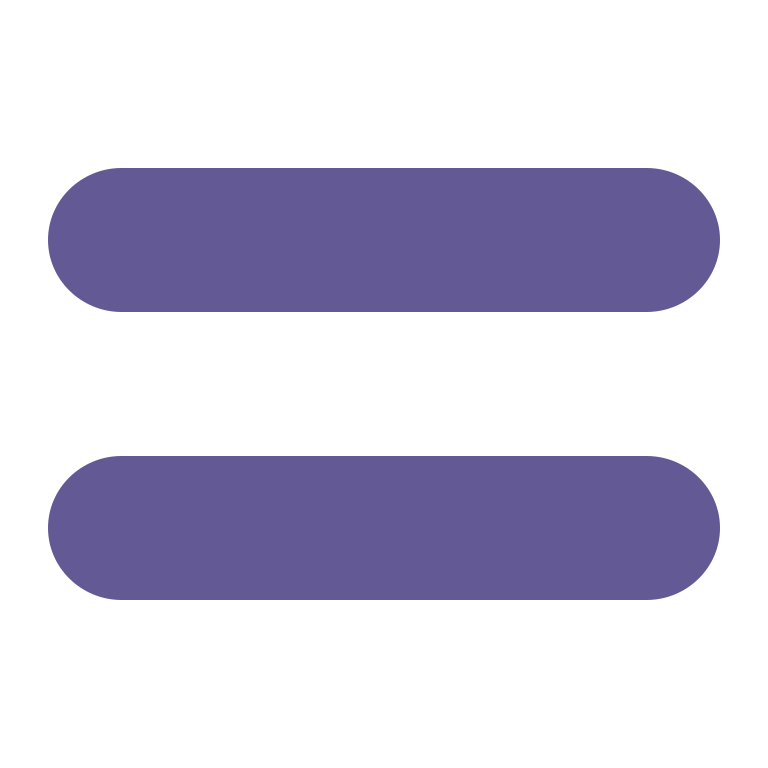
heavy equals sign flat